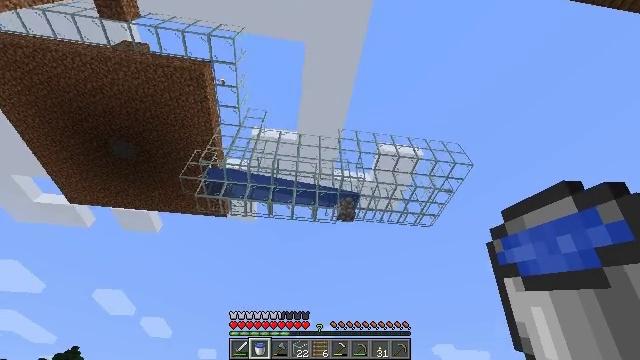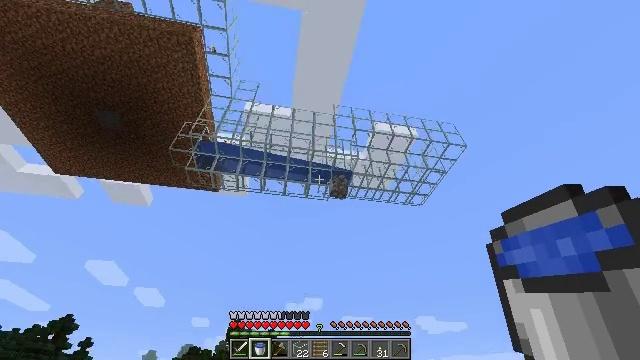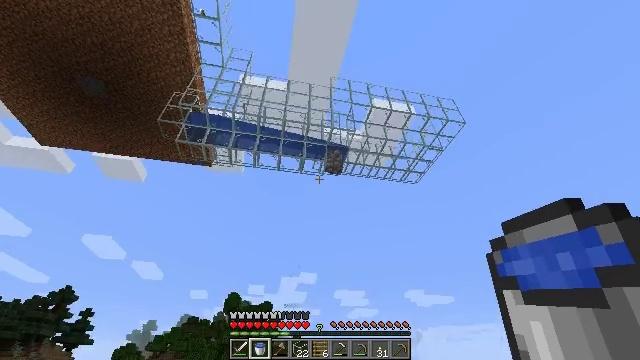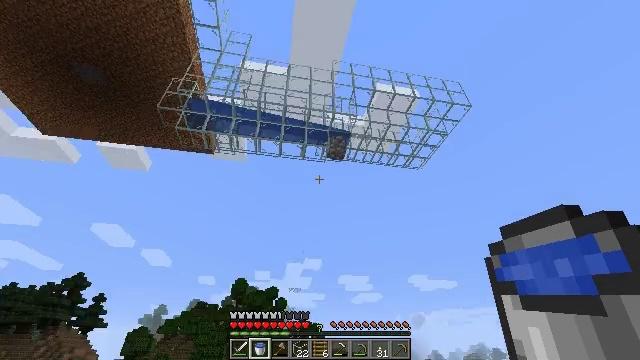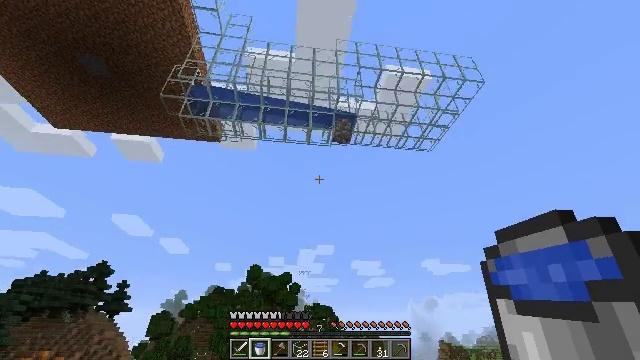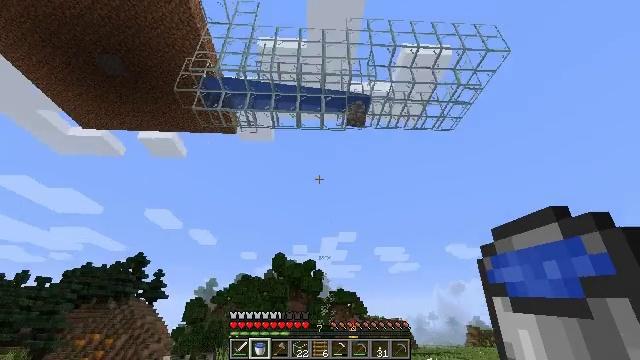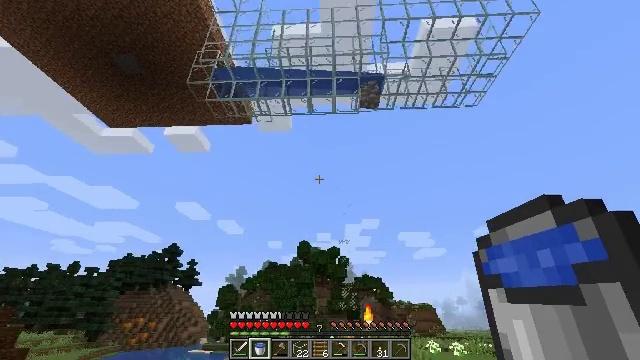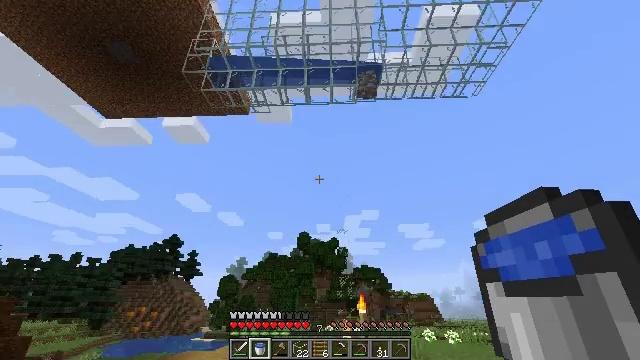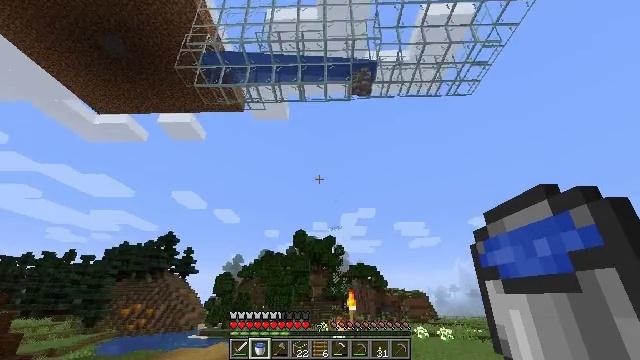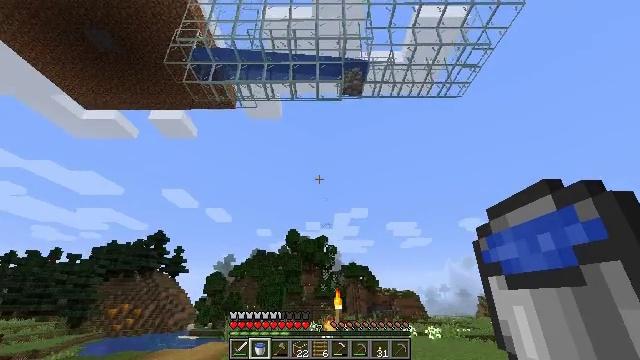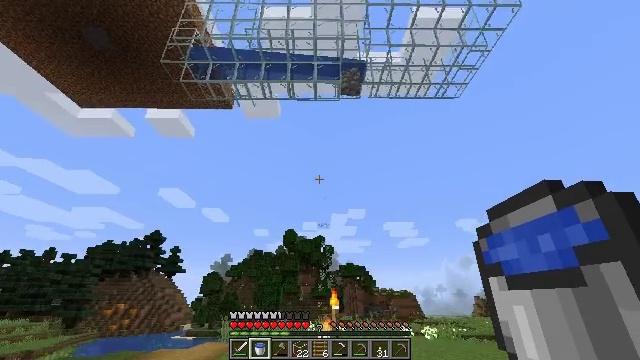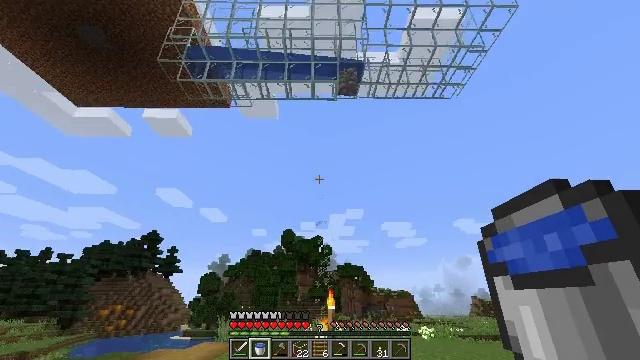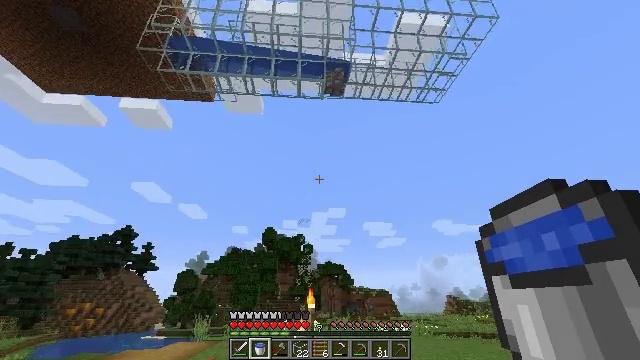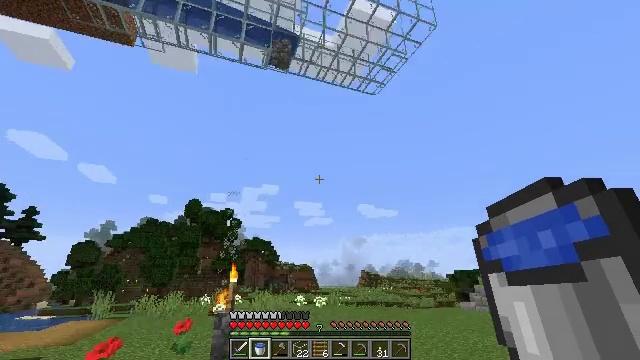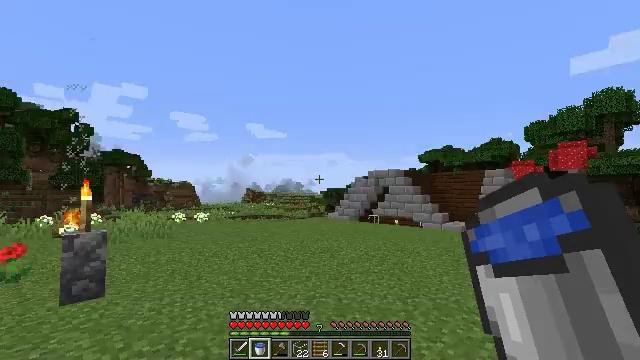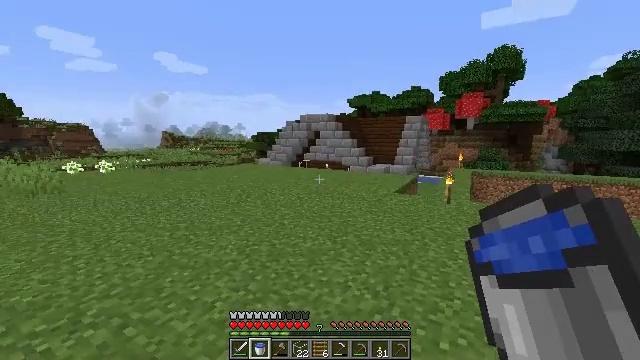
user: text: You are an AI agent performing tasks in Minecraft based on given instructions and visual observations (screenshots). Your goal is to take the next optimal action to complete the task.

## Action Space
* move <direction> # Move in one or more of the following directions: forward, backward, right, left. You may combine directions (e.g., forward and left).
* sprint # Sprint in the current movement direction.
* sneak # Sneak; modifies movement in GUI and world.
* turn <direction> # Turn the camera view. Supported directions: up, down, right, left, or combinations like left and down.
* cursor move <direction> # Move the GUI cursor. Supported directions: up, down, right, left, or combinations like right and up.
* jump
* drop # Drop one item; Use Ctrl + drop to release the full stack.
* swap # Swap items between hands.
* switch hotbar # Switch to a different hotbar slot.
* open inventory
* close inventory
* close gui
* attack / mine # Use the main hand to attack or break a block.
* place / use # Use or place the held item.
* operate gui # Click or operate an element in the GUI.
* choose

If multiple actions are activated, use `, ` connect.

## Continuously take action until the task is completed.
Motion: motion action
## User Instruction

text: Use the crafting table to make a dark oak sign.
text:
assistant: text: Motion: move forward, turn right and down
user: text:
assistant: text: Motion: move forward and move right, turn right and down
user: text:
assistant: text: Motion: move forward and move right, turn left and down
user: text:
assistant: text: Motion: move forward and move right, turn left and down
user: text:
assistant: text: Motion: move forward and move right, turn left and down
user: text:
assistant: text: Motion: move right, turn left and down
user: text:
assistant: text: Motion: move right, turn down
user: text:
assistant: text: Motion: no_op
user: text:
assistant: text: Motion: turn right
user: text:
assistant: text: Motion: no_op
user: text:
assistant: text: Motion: no_op
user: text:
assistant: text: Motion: turn right
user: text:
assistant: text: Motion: turn right and down
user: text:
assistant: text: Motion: move forward, turn right and down
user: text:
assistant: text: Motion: move forward, turn right and down
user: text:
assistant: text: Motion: move forward, turn right and down
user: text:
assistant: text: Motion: move forward, turn down
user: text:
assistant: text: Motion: move forward, sprint
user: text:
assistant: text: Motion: move forward, sprint
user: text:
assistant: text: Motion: move forward, sprint
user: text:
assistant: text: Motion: move forward, sprint
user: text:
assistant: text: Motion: move forward
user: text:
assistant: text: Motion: move forward
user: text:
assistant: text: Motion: move forward, sprint
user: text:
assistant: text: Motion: move forward, sprint
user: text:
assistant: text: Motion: move forward, sprint
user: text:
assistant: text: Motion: move forward, turn right
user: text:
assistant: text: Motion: move forward, turn right
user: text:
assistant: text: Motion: move forward, sprint, turn right
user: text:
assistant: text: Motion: move forward, sprint, turn right